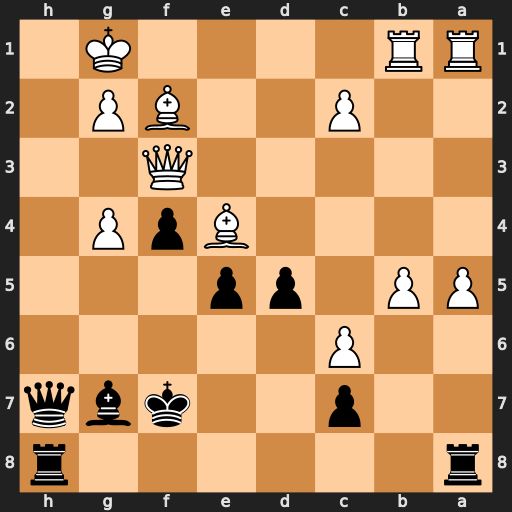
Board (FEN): r6r/2p2kbq/2P5/PP1pp3/4BpP1/5Q2/2P2BP1/RR4K1
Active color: b
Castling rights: -
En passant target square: -
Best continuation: Qh1#